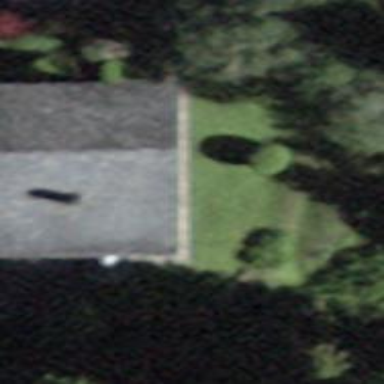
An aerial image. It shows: Building with ridge on the roof.